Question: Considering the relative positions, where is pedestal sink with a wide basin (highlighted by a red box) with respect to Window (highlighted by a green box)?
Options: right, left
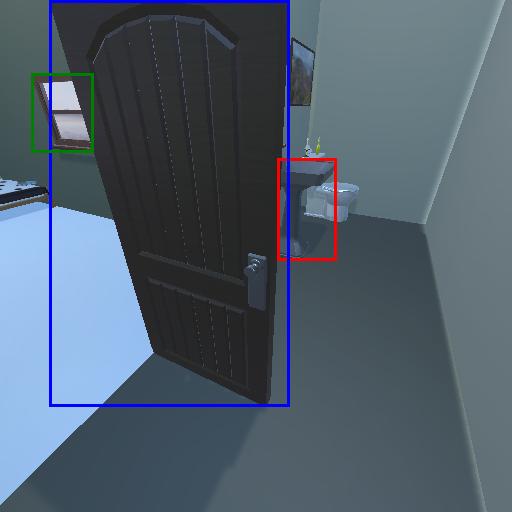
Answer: right